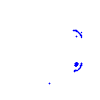
Particle: proton